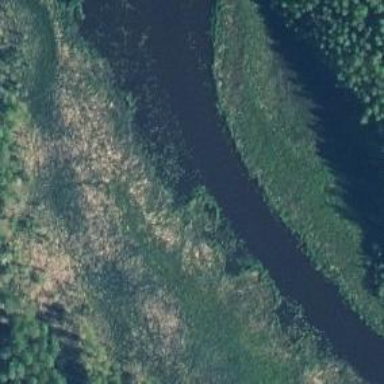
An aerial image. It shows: Bog wetland area.